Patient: sex F, age 64
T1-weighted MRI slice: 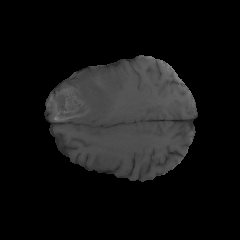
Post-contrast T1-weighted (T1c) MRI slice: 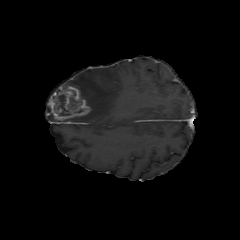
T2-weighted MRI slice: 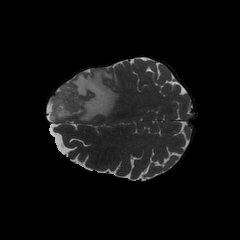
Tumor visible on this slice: yes
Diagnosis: Glioblastoma, IDH-wildtype
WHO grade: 4